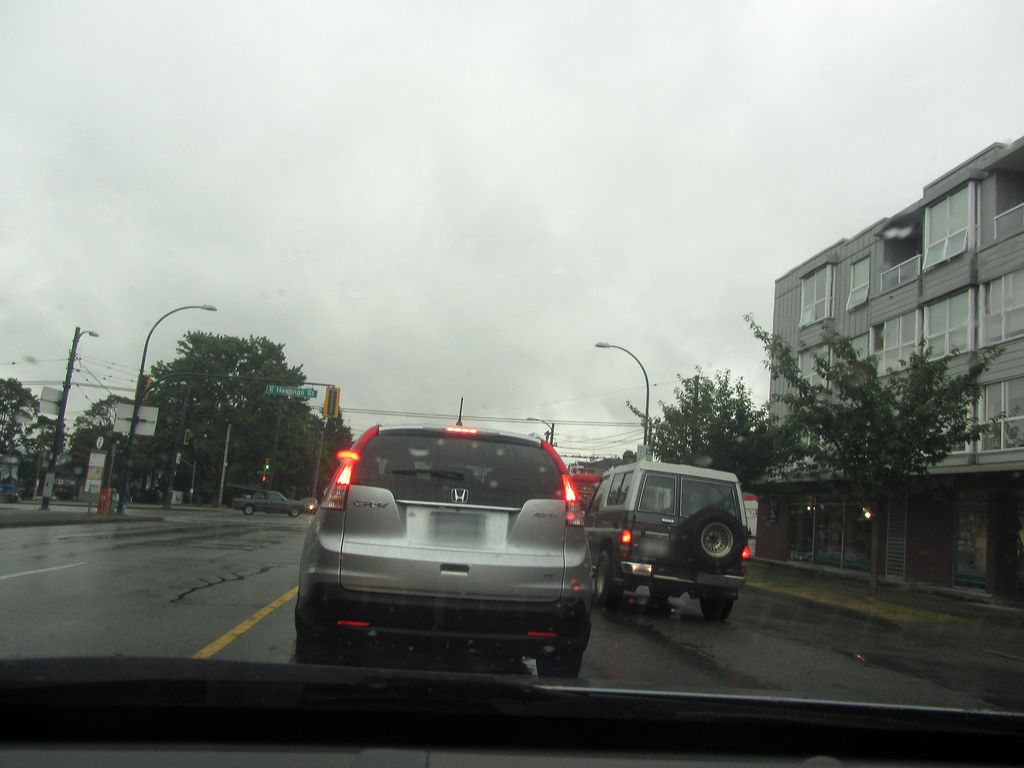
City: vancouver